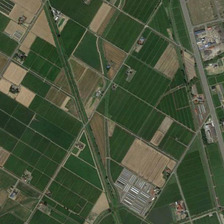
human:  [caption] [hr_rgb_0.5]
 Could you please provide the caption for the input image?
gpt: many pieces of farmlands and small buildings are together .

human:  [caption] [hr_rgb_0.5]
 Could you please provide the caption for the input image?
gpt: many pieces of farmlands and small buildings are together .

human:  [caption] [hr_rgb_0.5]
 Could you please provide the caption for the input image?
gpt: many pieces of farmlands and small buildings are together .

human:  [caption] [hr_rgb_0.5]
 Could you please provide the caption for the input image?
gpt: many pieces of farmlands and small buildings are together .

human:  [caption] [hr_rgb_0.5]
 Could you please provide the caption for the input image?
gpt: many pieces of farmlands and small buildings are together .